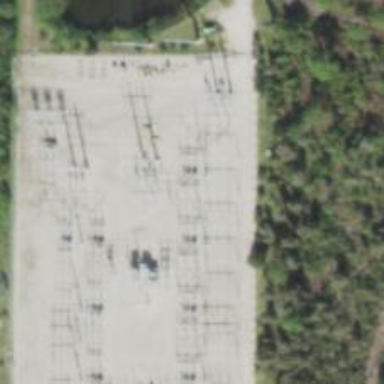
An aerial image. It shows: Switch used for power control.